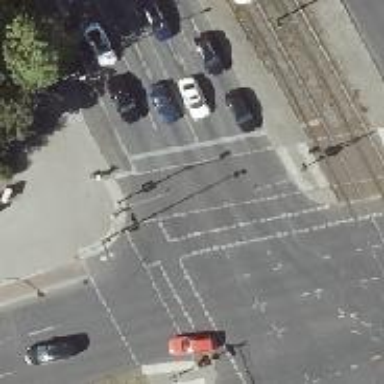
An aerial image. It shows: Road with traffic signals.